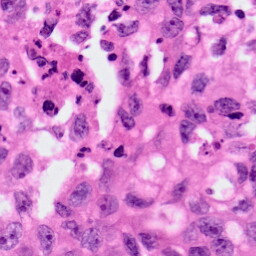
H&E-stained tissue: Lung